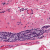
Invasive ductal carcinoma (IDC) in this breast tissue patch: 0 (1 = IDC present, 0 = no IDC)